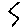
Label: zigzag